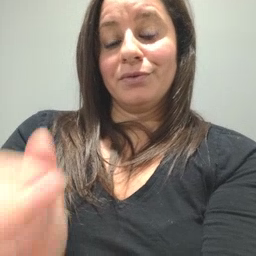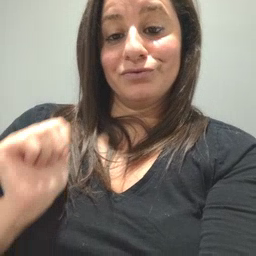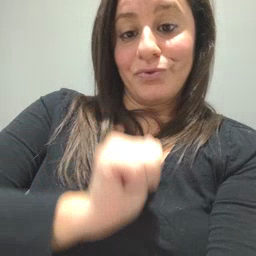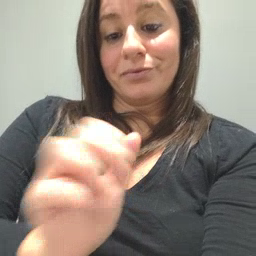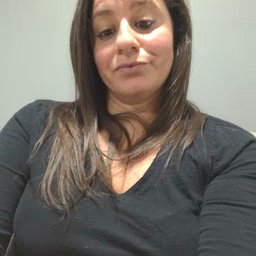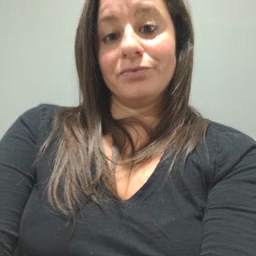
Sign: jacket